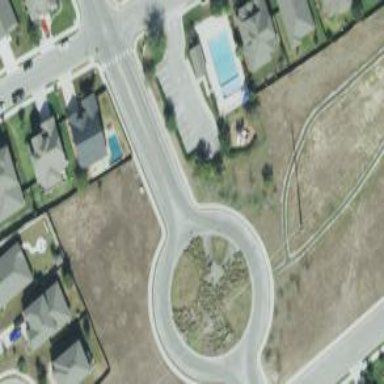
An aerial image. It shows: Residential road with asphalt surface leading up to roundabout.